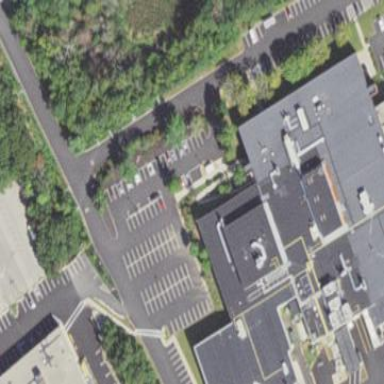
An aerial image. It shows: Parking area.